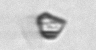
Label: detritus_transparent